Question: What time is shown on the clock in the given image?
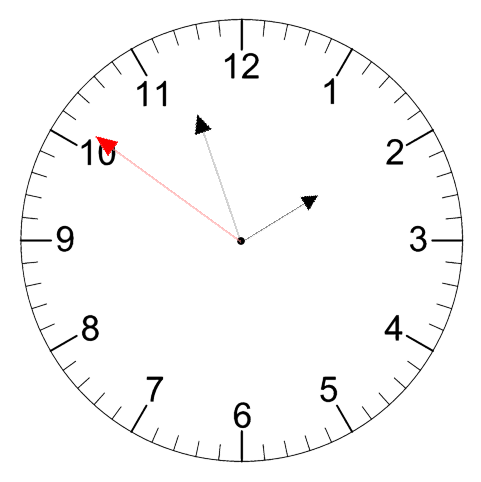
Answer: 01:56:51